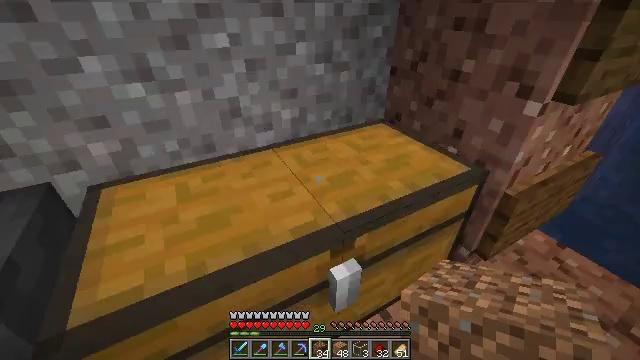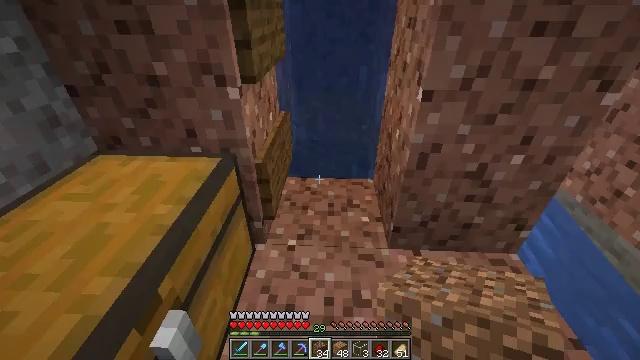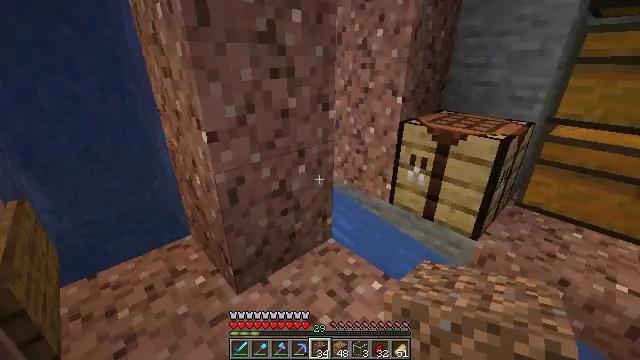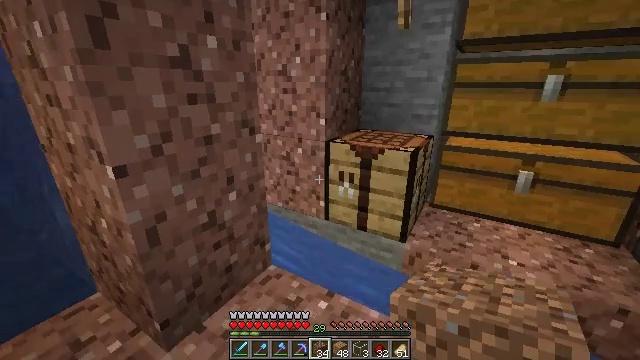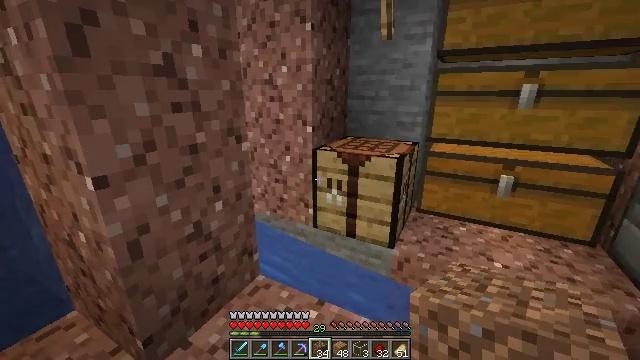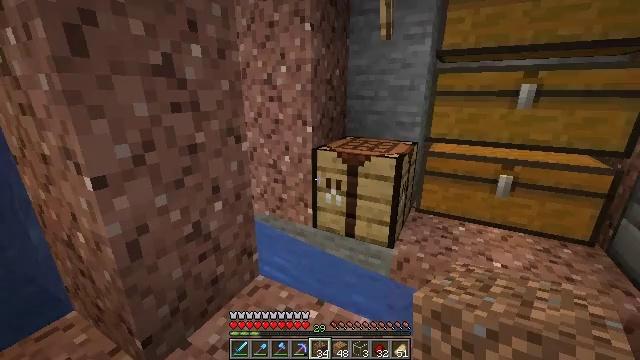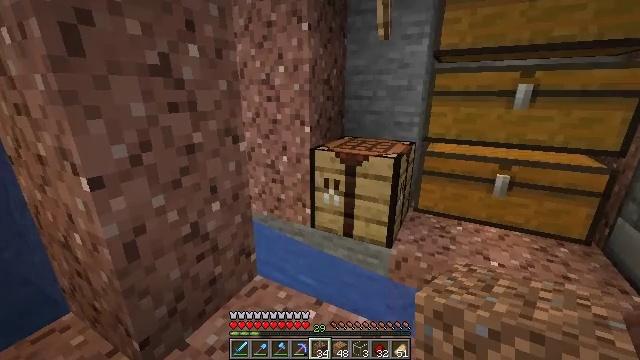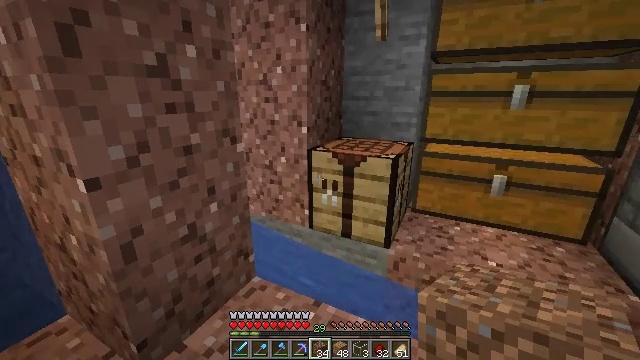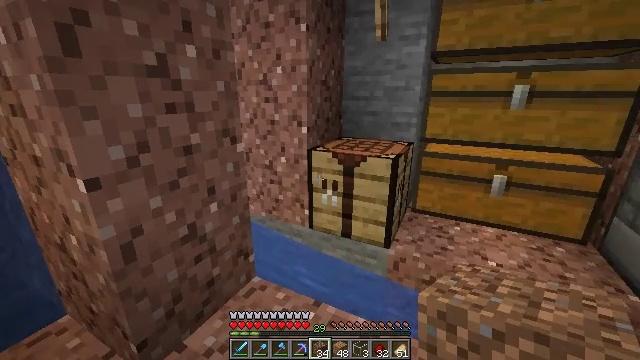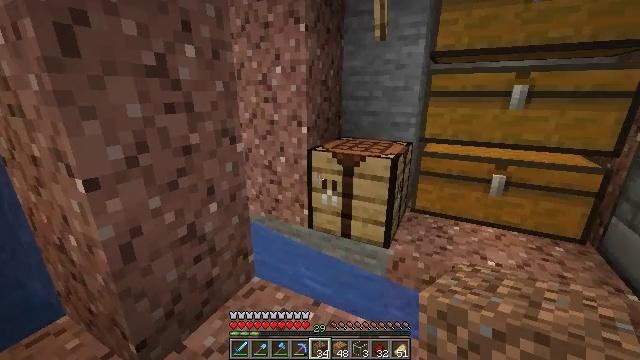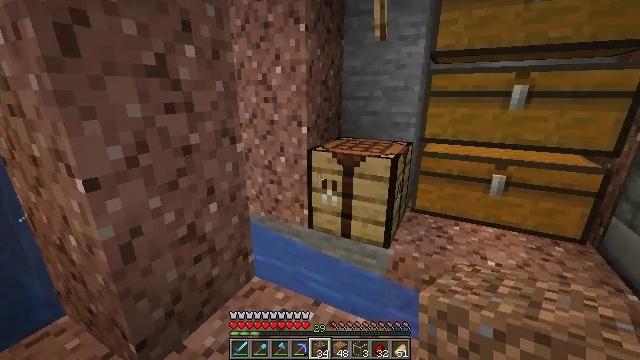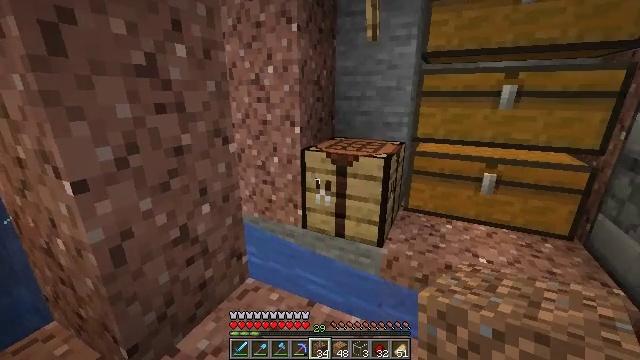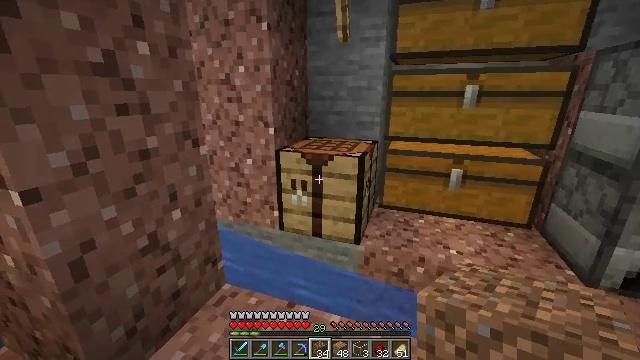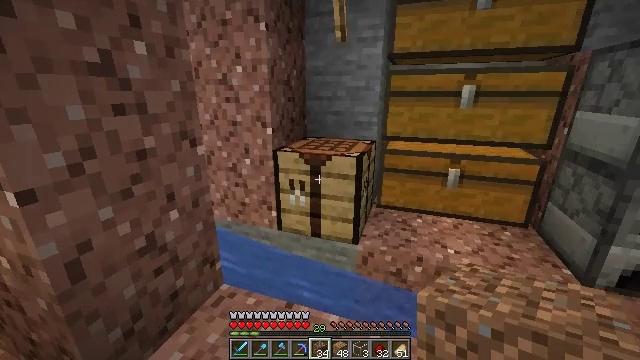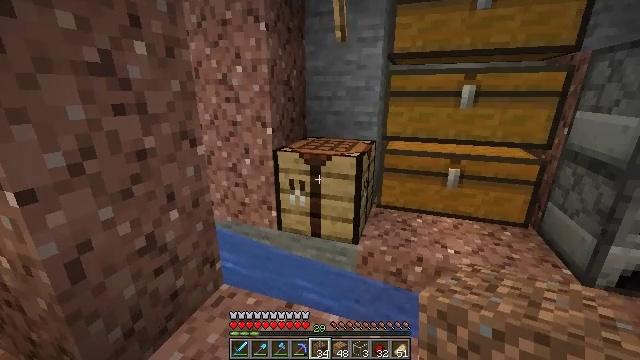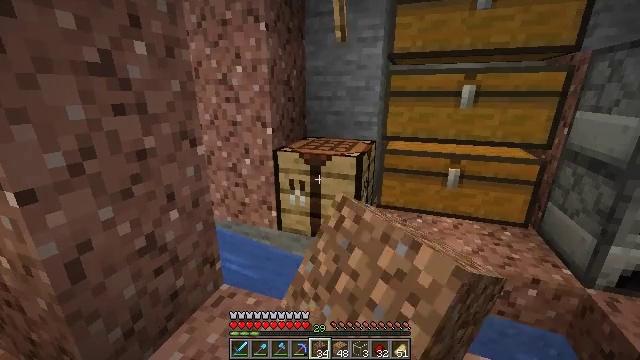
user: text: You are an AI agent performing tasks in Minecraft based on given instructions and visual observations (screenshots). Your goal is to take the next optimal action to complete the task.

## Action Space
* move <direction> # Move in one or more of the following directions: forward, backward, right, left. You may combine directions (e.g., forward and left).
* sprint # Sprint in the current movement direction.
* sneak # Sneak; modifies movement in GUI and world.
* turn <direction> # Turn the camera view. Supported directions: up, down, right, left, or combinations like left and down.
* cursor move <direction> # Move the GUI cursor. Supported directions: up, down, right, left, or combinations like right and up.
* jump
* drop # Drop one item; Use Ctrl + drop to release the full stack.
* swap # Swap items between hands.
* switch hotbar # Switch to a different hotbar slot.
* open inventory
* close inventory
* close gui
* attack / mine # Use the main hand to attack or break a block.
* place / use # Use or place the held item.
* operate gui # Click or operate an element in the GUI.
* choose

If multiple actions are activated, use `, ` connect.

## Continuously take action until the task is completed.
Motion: motion action
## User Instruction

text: Craft a helmet using gold ingots.
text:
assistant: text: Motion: turn right
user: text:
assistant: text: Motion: turn right and up
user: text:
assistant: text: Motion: turn right and up
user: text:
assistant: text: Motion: turn right and up
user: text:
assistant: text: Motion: no_op
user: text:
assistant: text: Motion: no_op
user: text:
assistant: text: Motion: no_op
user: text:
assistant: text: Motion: no_op
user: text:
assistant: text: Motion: no_op
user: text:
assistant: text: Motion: no_op
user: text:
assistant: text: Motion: turn right
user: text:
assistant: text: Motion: turn right
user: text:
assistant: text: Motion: no_op
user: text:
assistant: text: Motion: use / place
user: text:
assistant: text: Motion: use / place
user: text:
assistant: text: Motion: use / place
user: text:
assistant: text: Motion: no_op
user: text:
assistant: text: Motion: no_op
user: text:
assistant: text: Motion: open gui
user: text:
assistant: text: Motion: no_op
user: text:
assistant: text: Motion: cursor move right
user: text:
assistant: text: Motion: cursor move right and up
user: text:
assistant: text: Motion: cursor move right and up
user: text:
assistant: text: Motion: cursor move left and up
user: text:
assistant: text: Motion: cursor move left and up
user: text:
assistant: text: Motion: cursor move left
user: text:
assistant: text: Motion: cursor move left and down
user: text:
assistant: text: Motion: cursor move left and down
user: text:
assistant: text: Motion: cursor move left and down
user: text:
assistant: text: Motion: cursor move right and down